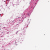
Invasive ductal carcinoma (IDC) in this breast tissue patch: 0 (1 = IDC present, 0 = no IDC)